二年级 · 算术
分一分 (用 $O$ 代替 $\S$ ) , 填一填。

（1）把（）平均分成（）份, 每份是（）朵, 列式是： $\square \div \square=\square$ (朵）。

（2）读作（）除以 ( ) 等于 ( ) 。其中 ( ) 是除数，（）是商，（）是被除数。
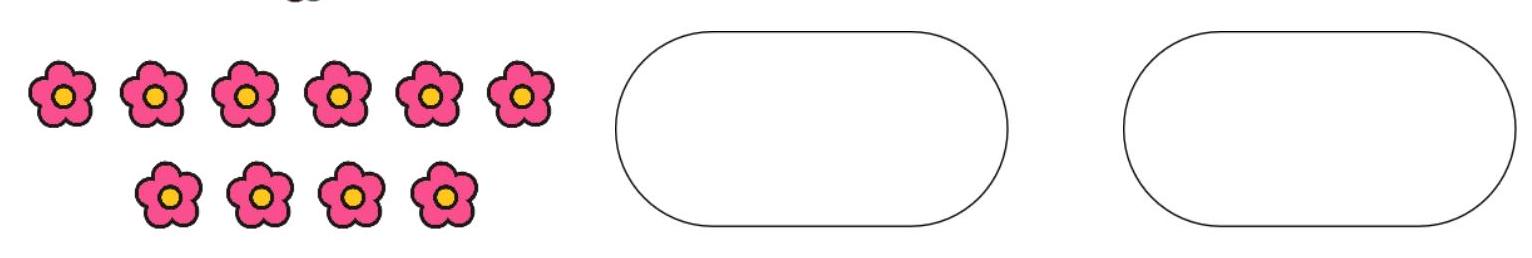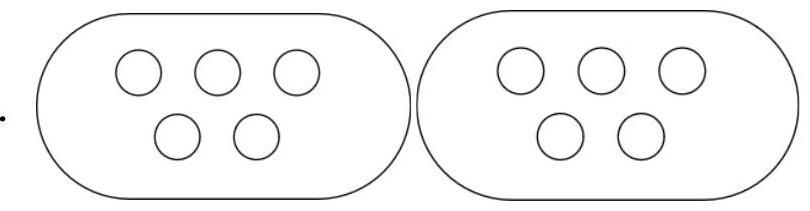
答案:

(1) $10 \quad 2 \quad 5 \quad 10 \quad 2 \quad 5$

(2) $10 \quad 2 \quad 5 \quad 2 \quad 5 \quad 10$